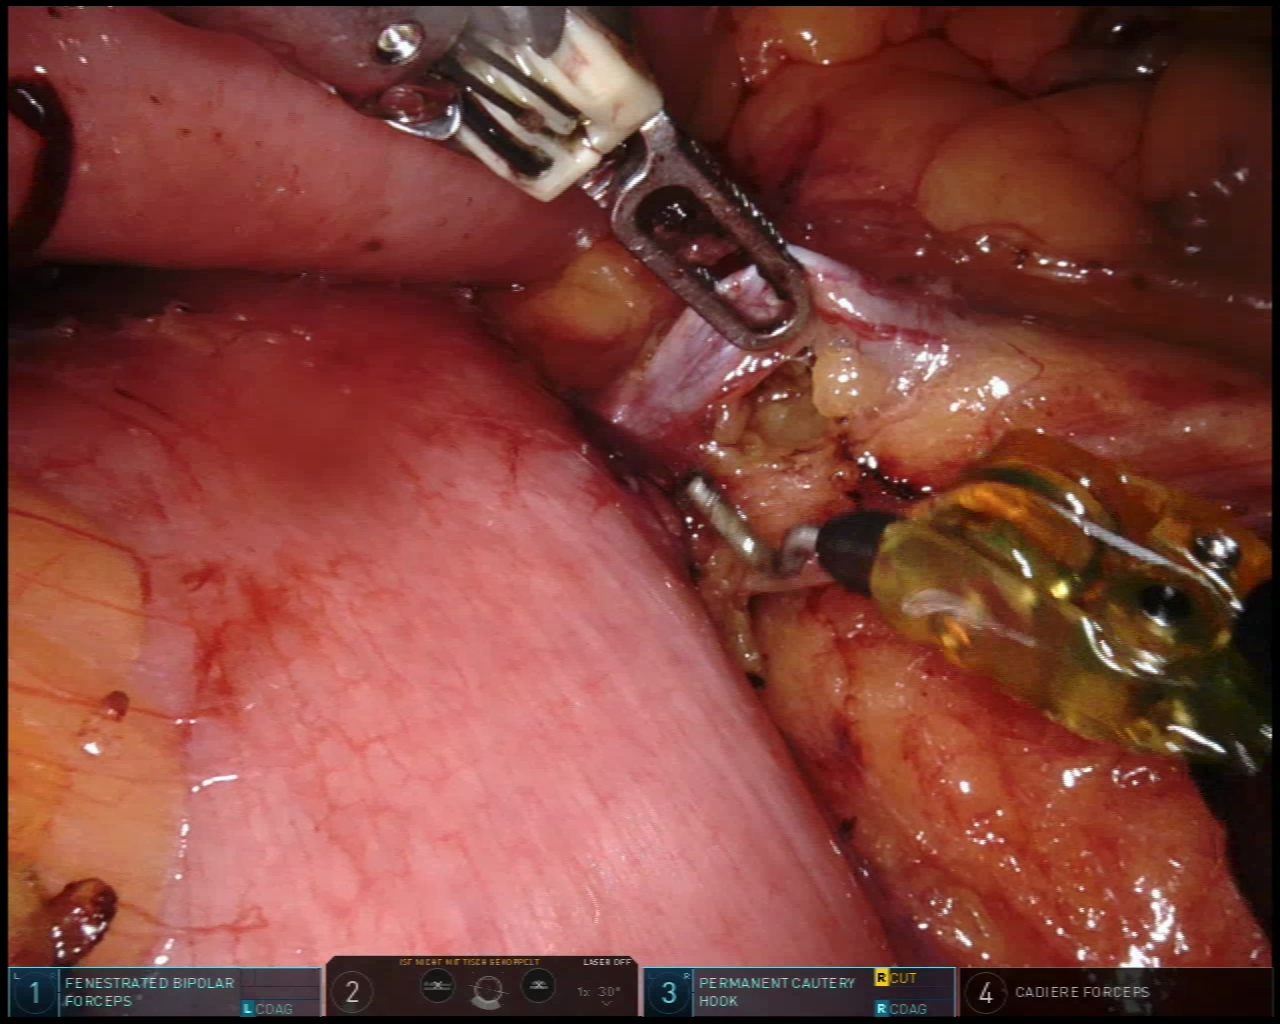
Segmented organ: intestinal_veins
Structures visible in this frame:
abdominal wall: no
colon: yes
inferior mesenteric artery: no
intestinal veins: yes
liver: no
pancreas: no
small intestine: yes
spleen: no
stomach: no
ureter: no
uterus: no
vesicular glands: no